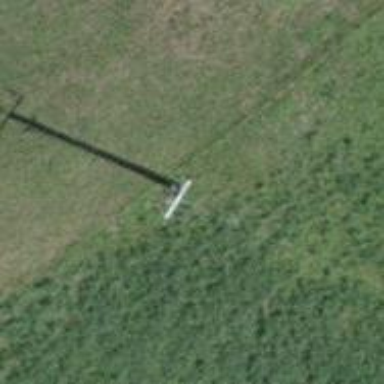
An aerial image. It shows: Power pole.